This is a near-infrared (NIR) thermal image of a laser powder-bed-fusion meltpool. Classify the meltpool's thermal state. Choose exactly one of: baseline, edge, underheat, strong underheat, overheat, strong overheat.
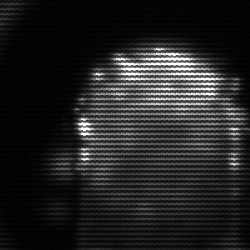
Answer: baseline